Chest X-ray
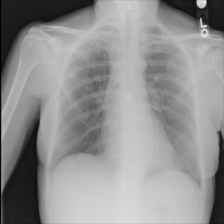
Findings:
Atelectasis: negative
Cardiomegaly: negative
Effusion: negative
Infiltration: negative
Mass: negative
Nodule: negative
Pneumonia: negative
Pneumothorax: negative
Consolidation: negative
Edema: negative
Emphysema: negative
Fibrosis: negative
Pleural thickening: negative
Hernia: negative